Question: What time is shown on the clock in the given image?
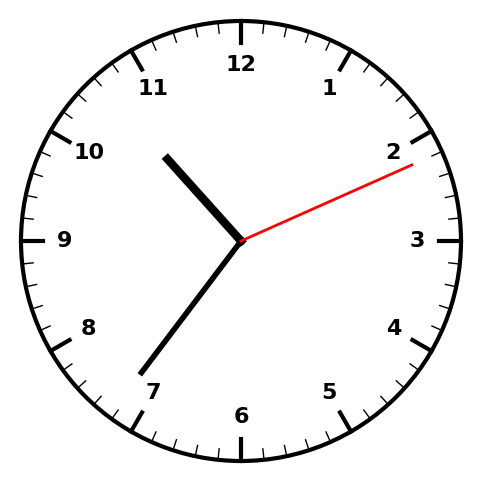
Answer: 10:36:11